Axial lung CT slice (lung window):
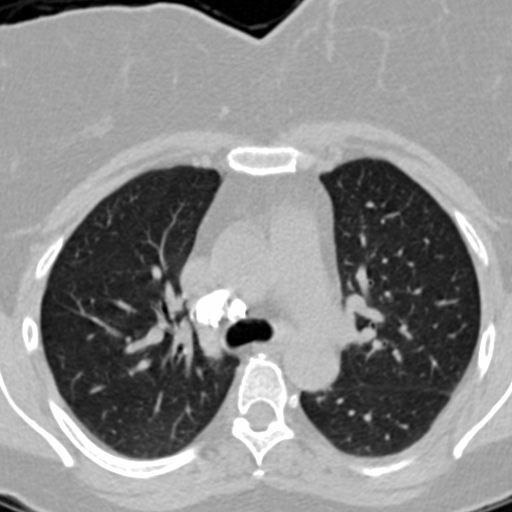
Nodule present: no